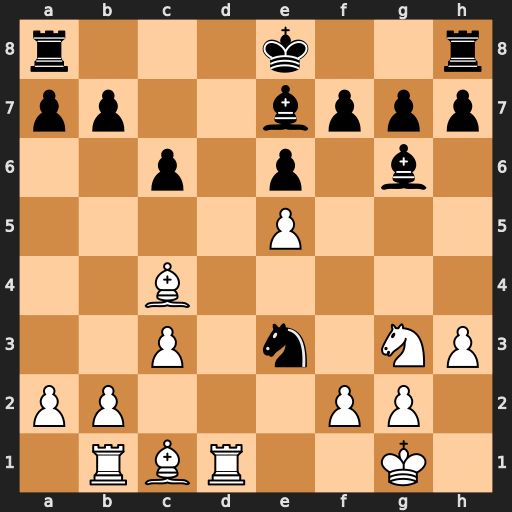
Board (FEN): r3k2r/pp2bppp/2p1p1b1/4P3/2B5/2P1n1NP/PP3PP1/1RBR2K1
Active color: w
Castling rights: kq
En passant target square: -
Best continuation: Bxe3 Bxb1 Rxb1